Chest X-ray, PA view. Patient: 42 years old, sex F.
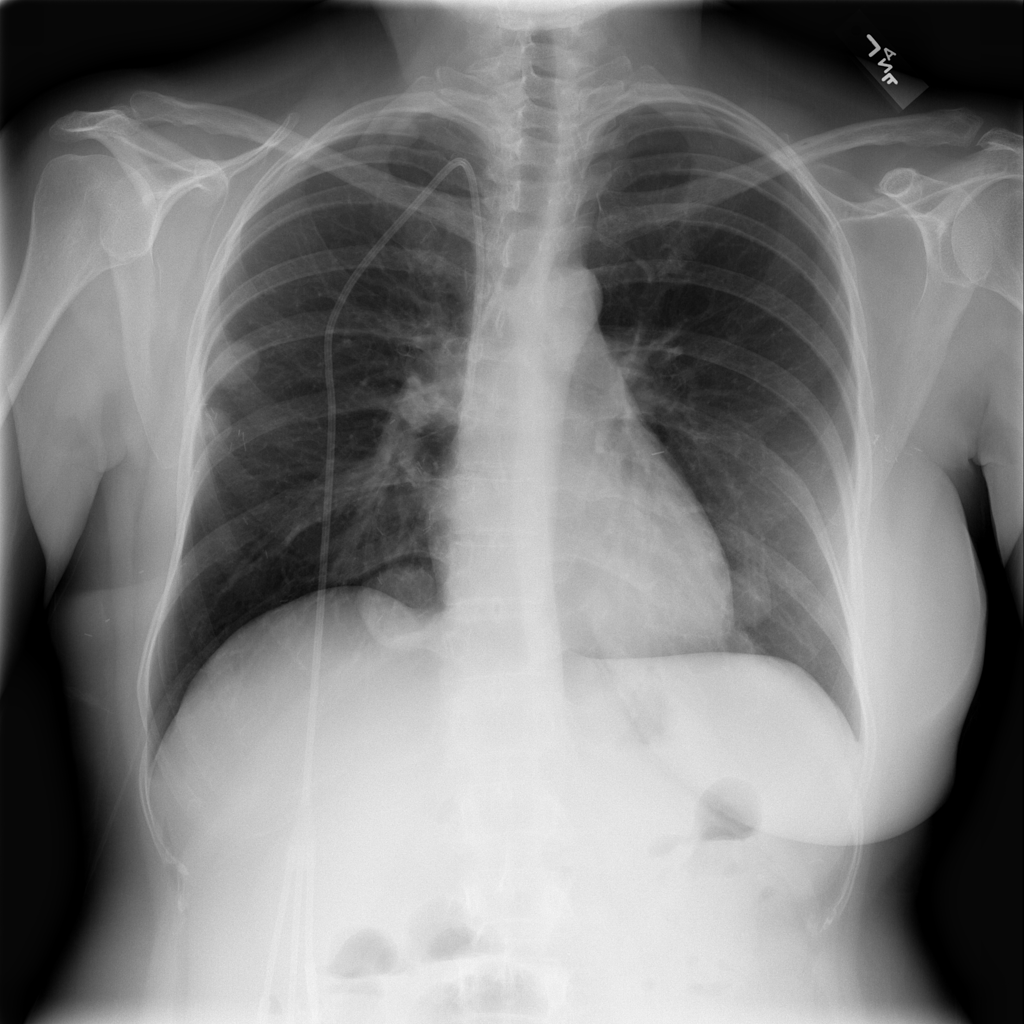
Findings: Nodule